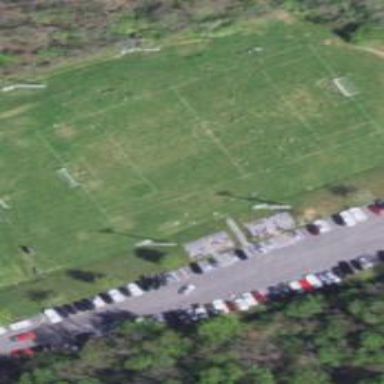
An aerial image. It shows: Soccer pitch for leisureland activities.